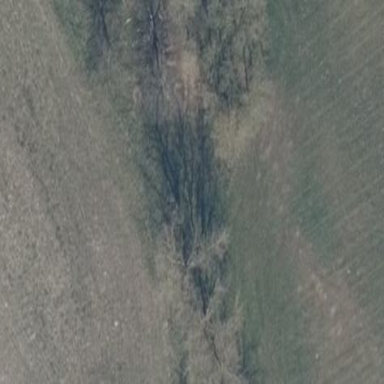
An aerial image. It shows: Patch of scrub vegetation.